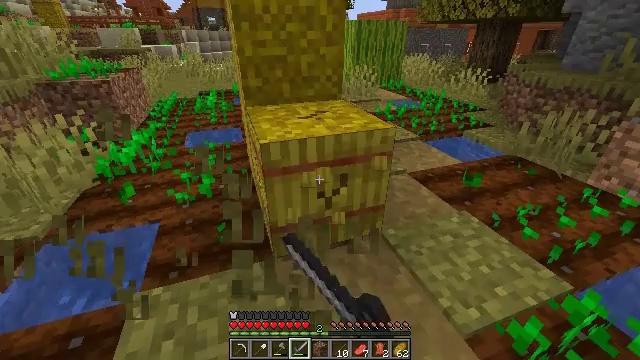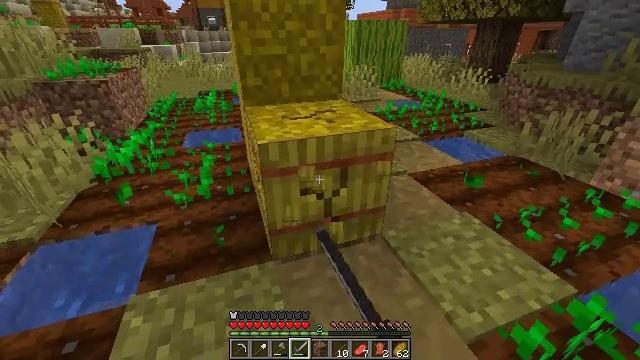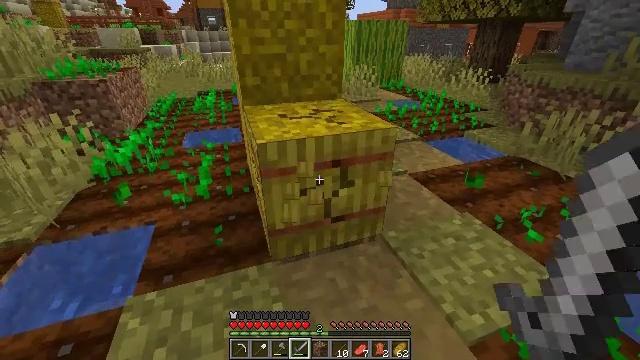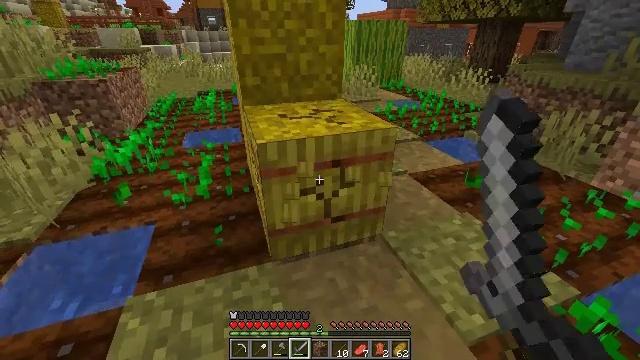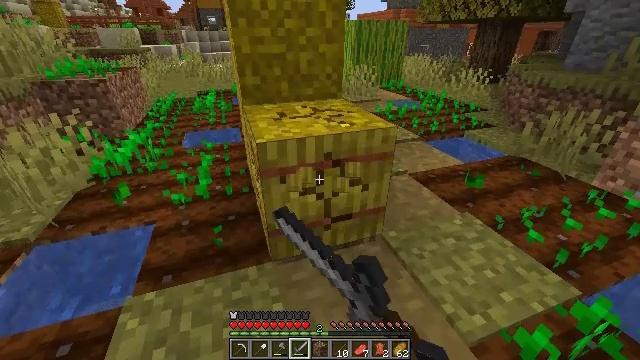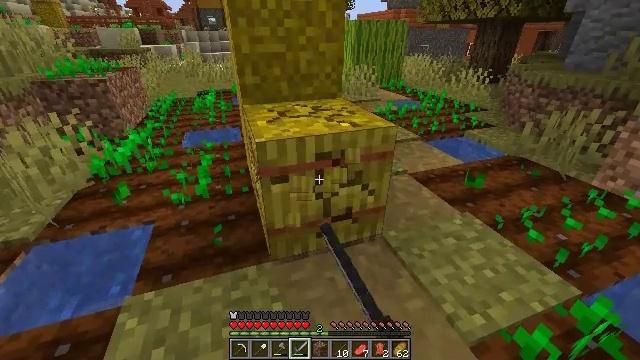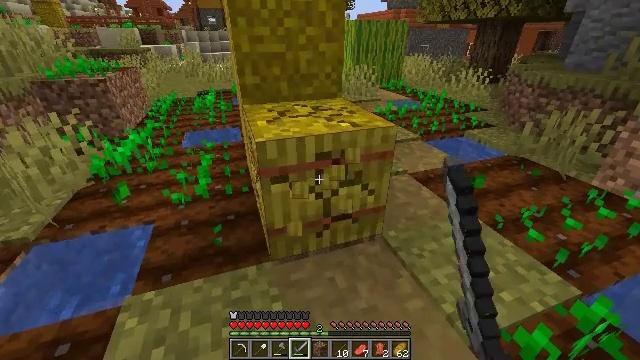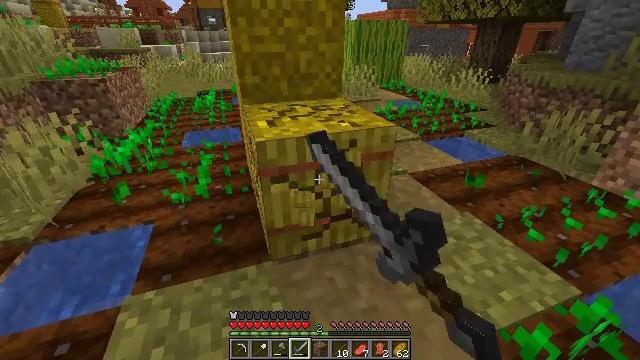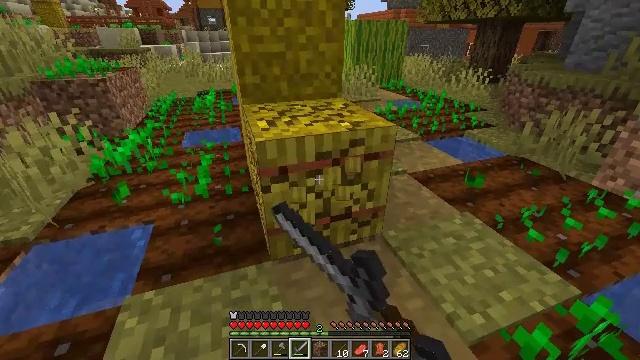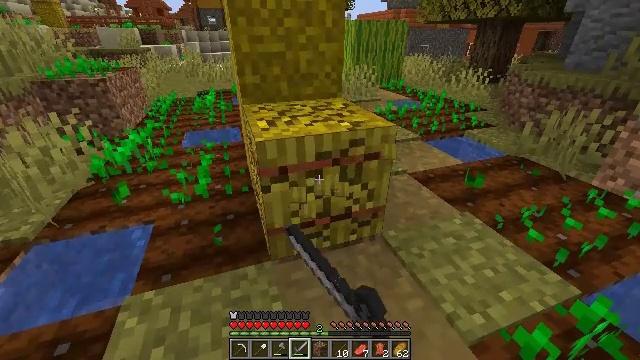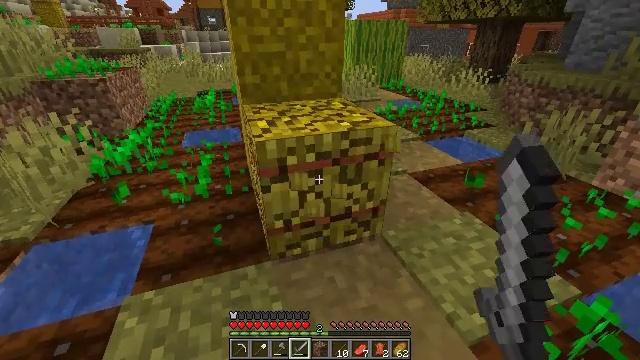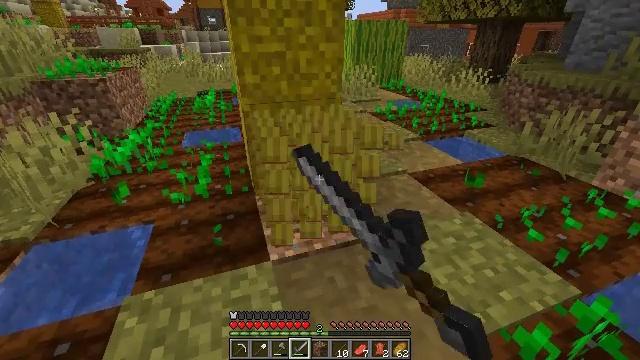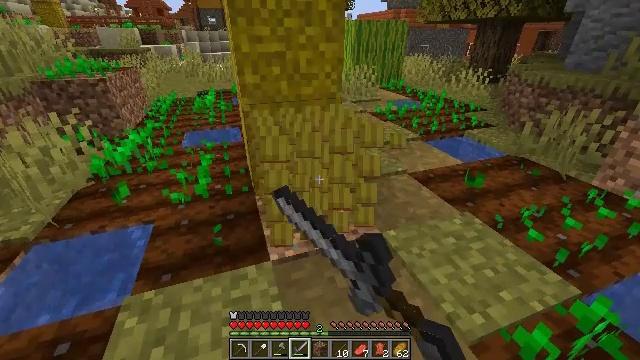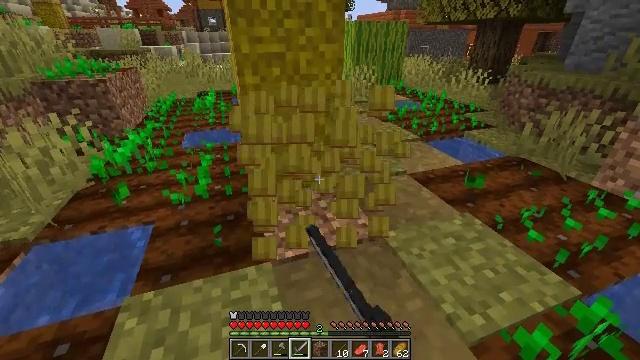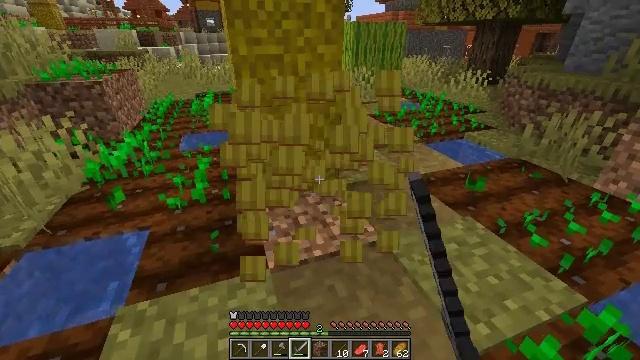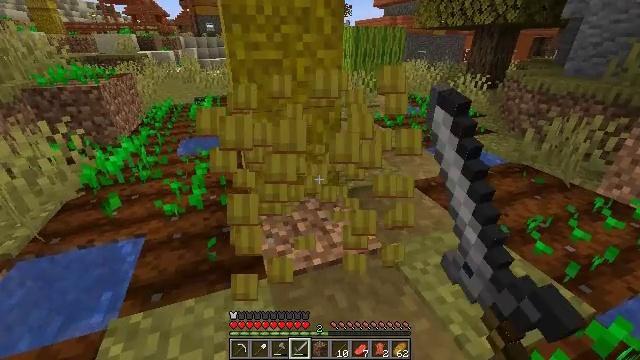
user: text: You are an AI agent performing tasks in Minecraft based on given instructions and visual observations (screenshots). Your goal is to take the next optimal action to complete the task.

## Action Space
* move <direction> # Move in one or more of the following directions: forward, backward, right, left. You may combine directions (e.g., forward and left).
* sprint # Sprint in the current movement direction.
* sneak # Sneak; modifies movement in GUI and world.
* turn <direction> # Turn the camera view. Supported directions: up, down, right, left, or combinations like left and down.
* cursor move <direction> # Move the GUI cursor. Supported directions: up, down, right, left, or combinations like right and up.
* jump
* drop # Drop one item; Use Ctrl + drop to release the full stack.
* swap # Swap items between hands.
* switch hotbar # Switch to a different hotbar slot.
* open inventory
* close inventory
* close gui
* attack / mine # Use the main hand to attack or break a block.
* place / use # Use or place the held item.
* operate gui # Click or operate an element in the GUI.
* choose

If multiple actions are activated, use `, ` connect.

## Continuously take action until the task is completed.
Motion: motion action
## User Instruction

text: Mine a hay block from the field.
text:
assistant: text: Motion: attack / mine
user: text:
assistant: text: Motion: attack / mine
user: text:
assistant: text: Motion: attack / mine
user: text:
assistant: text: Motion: attack / mine
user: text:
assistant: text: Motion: attack / mine
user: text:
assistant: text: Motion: attack / mine
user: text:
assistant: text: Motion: attack / mine
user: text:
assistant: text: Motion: attack / mine
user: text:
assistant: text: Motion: attack / mine
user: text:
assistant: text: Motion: attack / mine
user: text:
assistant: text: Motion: attack / mine
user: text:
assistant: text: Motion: attack / mine
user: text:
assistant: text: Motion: attack / mine
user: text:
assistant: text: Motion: move forward, attack / mine
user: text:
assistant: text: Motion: move forward and move right, attack / mine
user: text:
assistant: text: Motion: move forward and move right, turn left and up, attack / mine
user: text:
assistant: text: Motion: move forward and move right, turn left and up, attack / mine
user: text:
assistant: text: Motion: move forward and move right, turn left and up, attack / mine
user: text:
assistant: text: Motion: turn left and up, attack / mine
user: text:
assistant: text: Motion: turn left and up, attack / mine
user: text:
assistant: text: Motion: attack / mine
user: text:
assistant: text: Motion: attack / mine
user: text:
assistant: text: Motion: attack / mine
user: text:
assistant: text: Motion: attack / mine
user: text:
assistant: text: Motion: attack / mine
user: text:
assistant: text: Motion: attack / mine
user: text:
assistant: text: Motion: attack / mine
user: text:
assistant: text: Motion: attack / mine
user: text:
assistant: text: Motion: attack / mine
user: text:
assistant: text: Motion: attack / mine